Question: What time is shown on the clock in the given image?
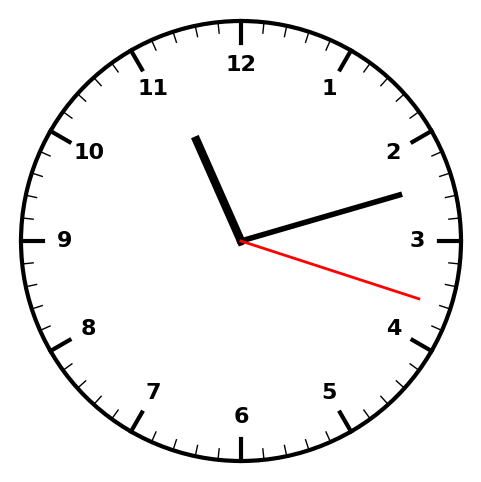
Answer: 11:12:18